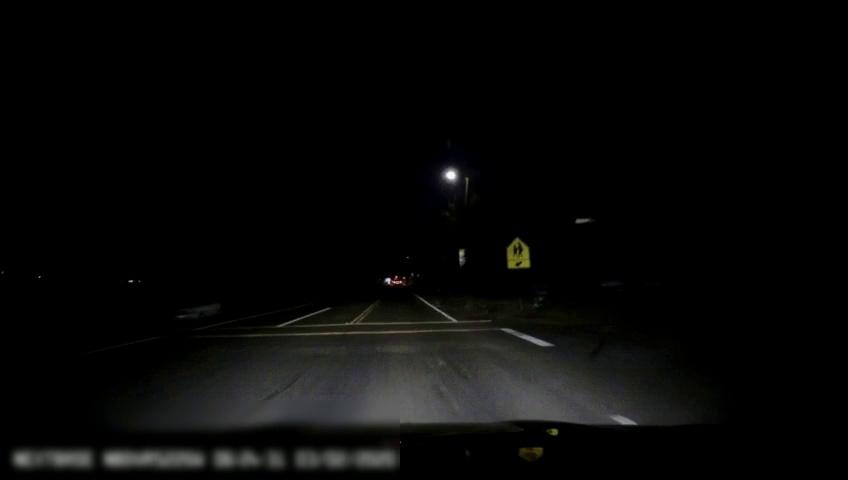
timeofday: Night
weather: Other
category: Drivable Space
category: Vehicles | Car
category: Lanes | Current Lane
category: Lanes | Alternate Lane
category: Lanes | Current Lane
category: Lanes | Current Lane
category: Lanes | Alternate Lane
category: Lanes | Alternate Lane
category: Traffic | Signs
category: Traffic | Signs